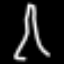
Label: The Eiffel Tower